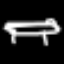
Label: bed